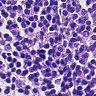
Metastatic tissue present: no